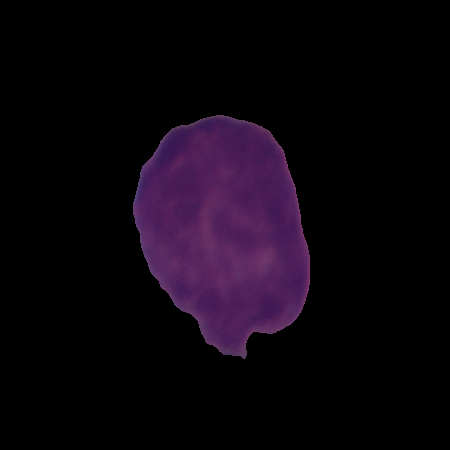
Label: cancer